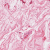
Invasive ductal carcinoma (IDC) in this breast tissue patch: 0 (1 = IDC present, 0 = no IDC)